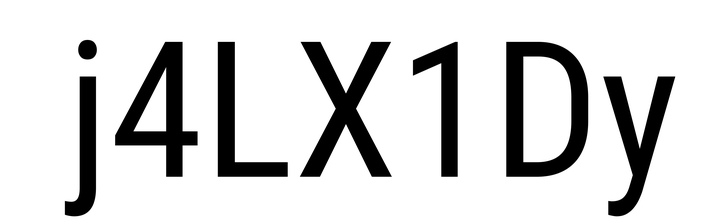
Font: Roboto_Condensed_Regular